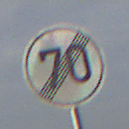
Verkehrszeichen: EndeGeschwindigkeit70
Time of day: MorningAfternoon
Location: Outdoor (Suburban)
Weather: PartlyCloudy
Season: NotSpecified
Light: Natural